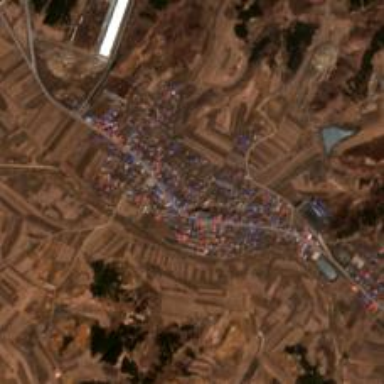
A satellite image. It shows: Ethnic township within town.